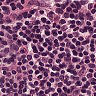
Metastatic tissue present: no